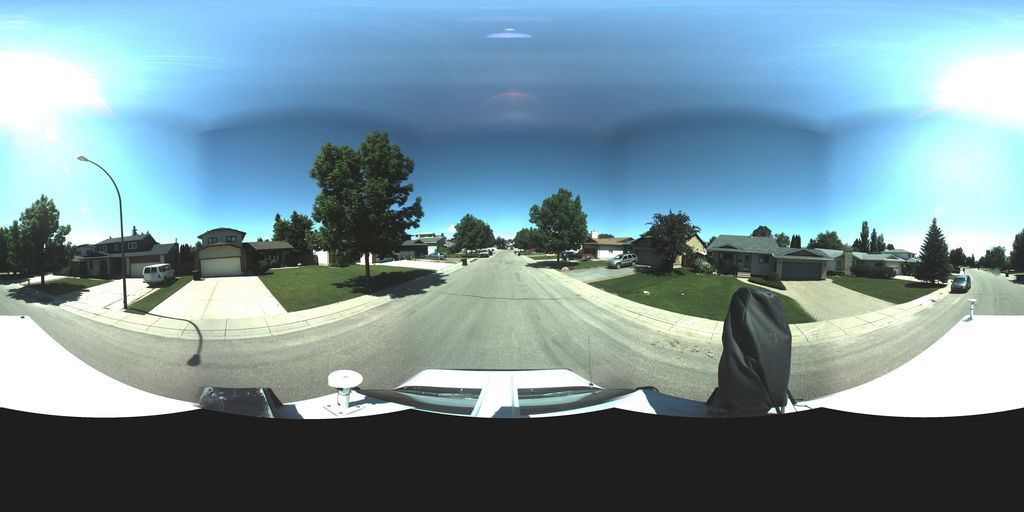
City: saskatoon